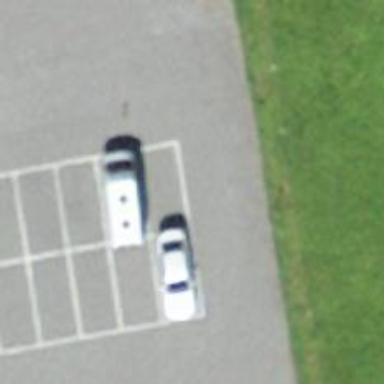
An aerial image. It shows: Parking aisle designated as service road.